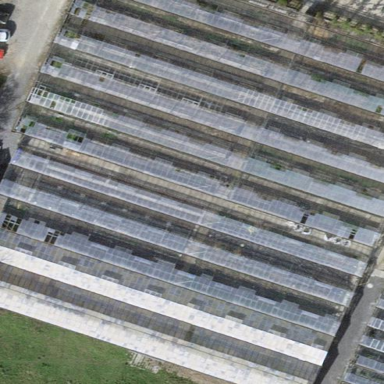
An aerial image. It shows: Greenhouse.